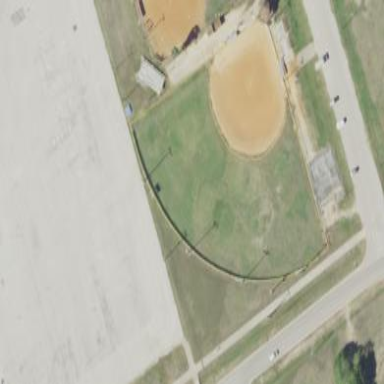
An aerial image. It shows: Softball pitch for leisure and sport activities.